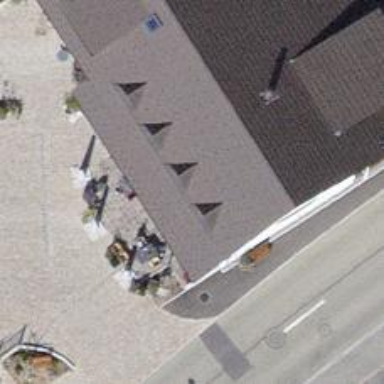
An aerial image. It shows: Restaurant.